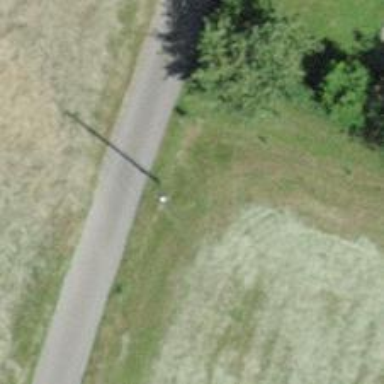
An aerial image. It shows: Power pole.